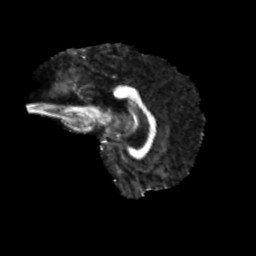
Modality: FA
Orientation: sagittal
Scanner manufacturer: siemens
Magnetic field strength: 3 T
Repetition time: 4 s
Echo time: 0.0594 s